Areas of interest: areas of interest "Agricultural and Sideline Products Market"
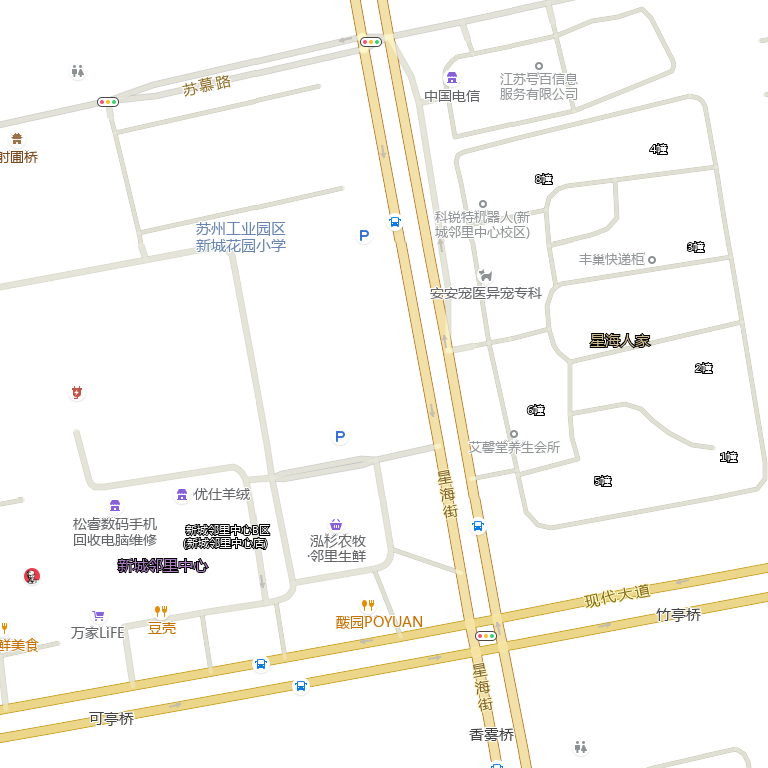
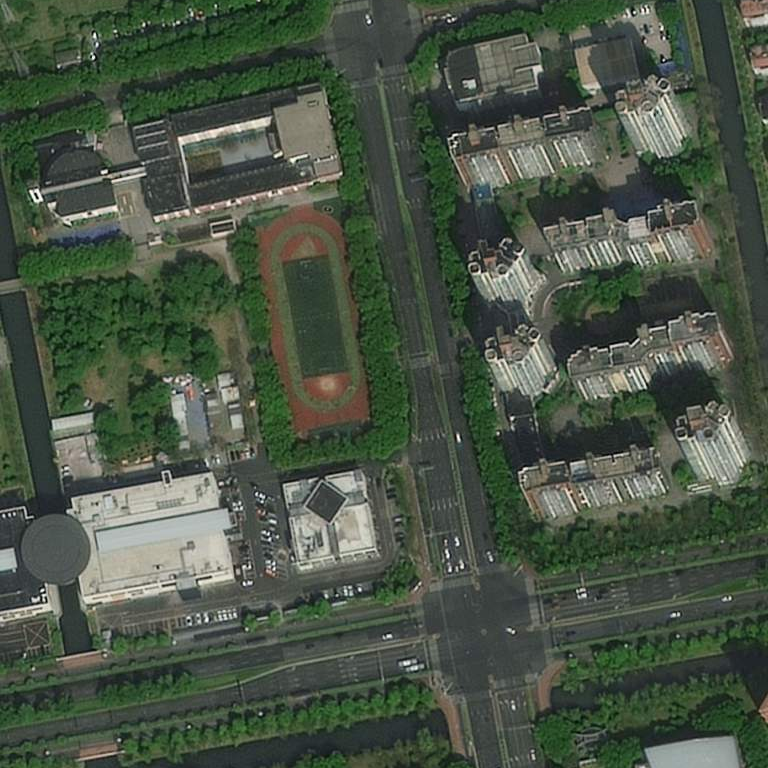